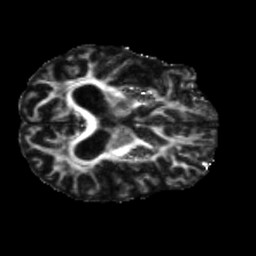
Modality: FA
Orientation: axial
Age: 42
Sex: male
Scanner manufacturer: siemens
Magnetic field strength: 3 T
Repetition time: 5.25 s
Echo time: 0.08 s